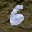
Label: 6